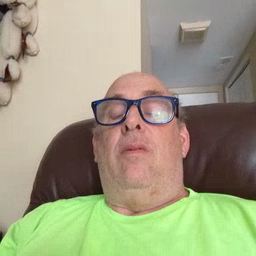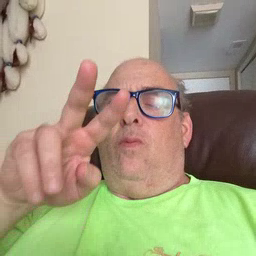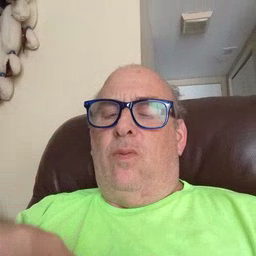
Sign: read